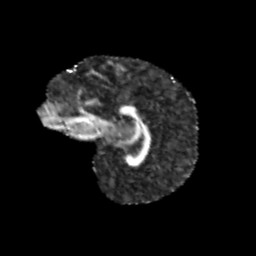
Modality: FA
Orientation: sagittal
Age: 12
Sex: female
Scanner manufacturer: siemens
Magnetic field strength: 3 T
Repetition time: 3.8 s
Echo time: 0.07 s